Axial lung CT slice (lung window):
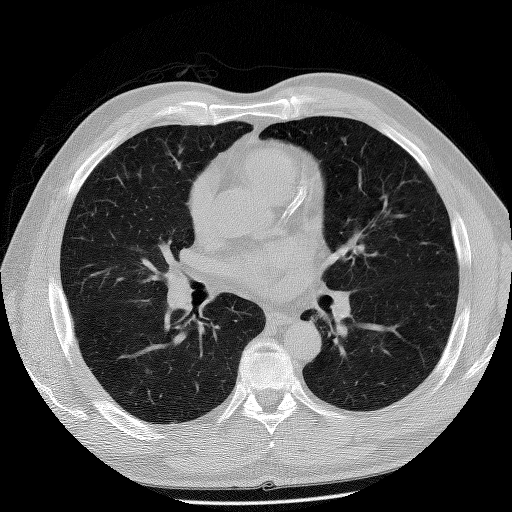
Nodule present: no